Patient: sex F, age 39
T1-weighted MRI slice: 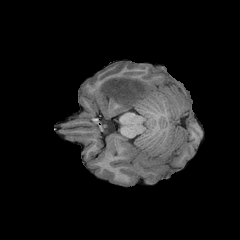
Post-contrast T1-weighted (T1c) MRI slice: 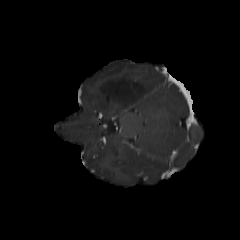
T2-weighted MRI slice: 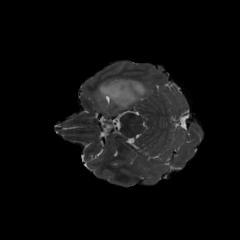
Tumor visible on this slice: yes
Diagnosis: Astrocytoma, IDH-mutant
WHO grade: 4